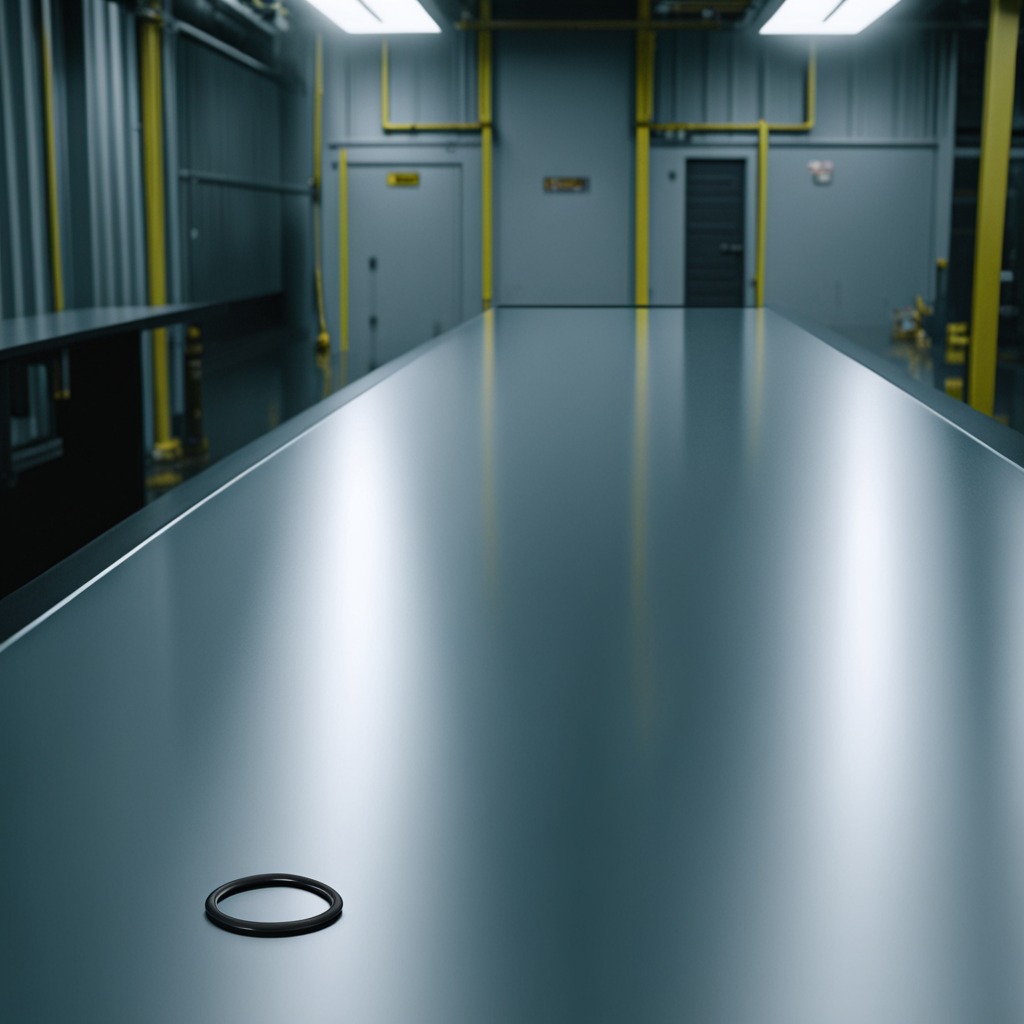
A rubber O-ring is lying on a table in a ship maintenance bay industrial lighting.